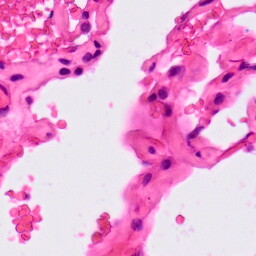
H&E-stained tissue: Lung